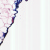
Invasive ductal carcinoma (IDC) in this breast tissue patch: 0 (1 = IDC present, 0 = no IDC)